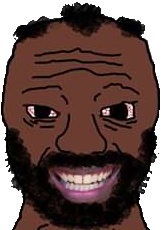
Label: 5_Coomer